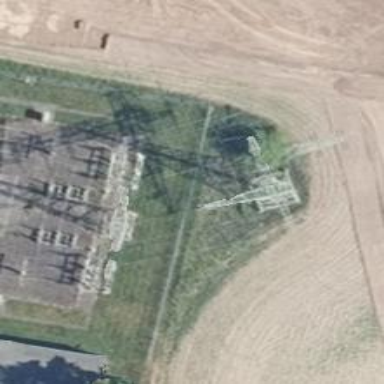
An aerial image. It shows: Power tower.